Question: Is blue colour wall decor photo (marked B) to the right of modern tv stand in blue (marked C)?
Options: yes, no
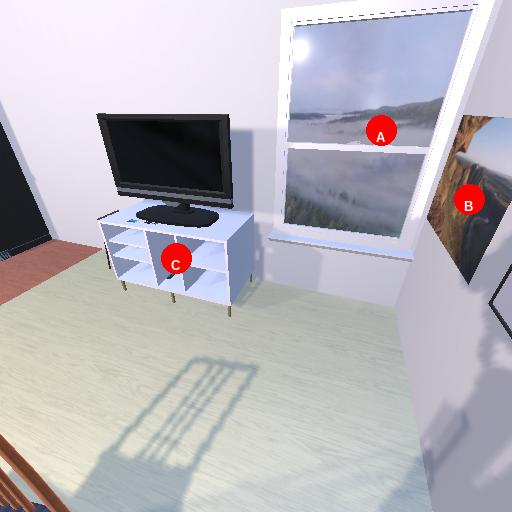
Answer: yes